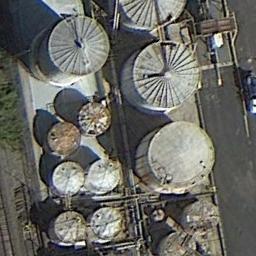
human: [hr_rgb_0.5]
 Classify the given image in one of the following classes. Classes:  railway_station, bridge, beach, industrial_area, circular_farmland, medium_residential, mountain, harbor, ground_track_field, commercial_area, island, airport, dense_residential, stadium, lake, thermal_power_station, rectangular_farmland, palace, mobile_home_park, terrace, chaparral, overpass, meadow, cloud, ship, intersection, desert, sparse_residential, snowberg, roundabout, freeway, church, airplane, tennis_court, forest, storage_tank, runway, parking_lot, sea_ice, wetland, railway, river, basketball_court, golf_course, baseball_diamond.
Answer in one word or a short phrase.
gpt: storage_tank